Brain MRI, t2w sequence, axial 2D slice.
Patient: age 34, sex F, weight 90 kg, height 1.9 m
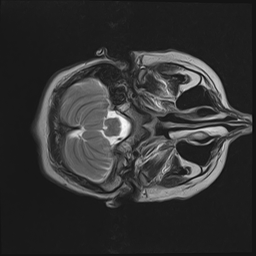